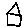
Label: house